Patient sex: M
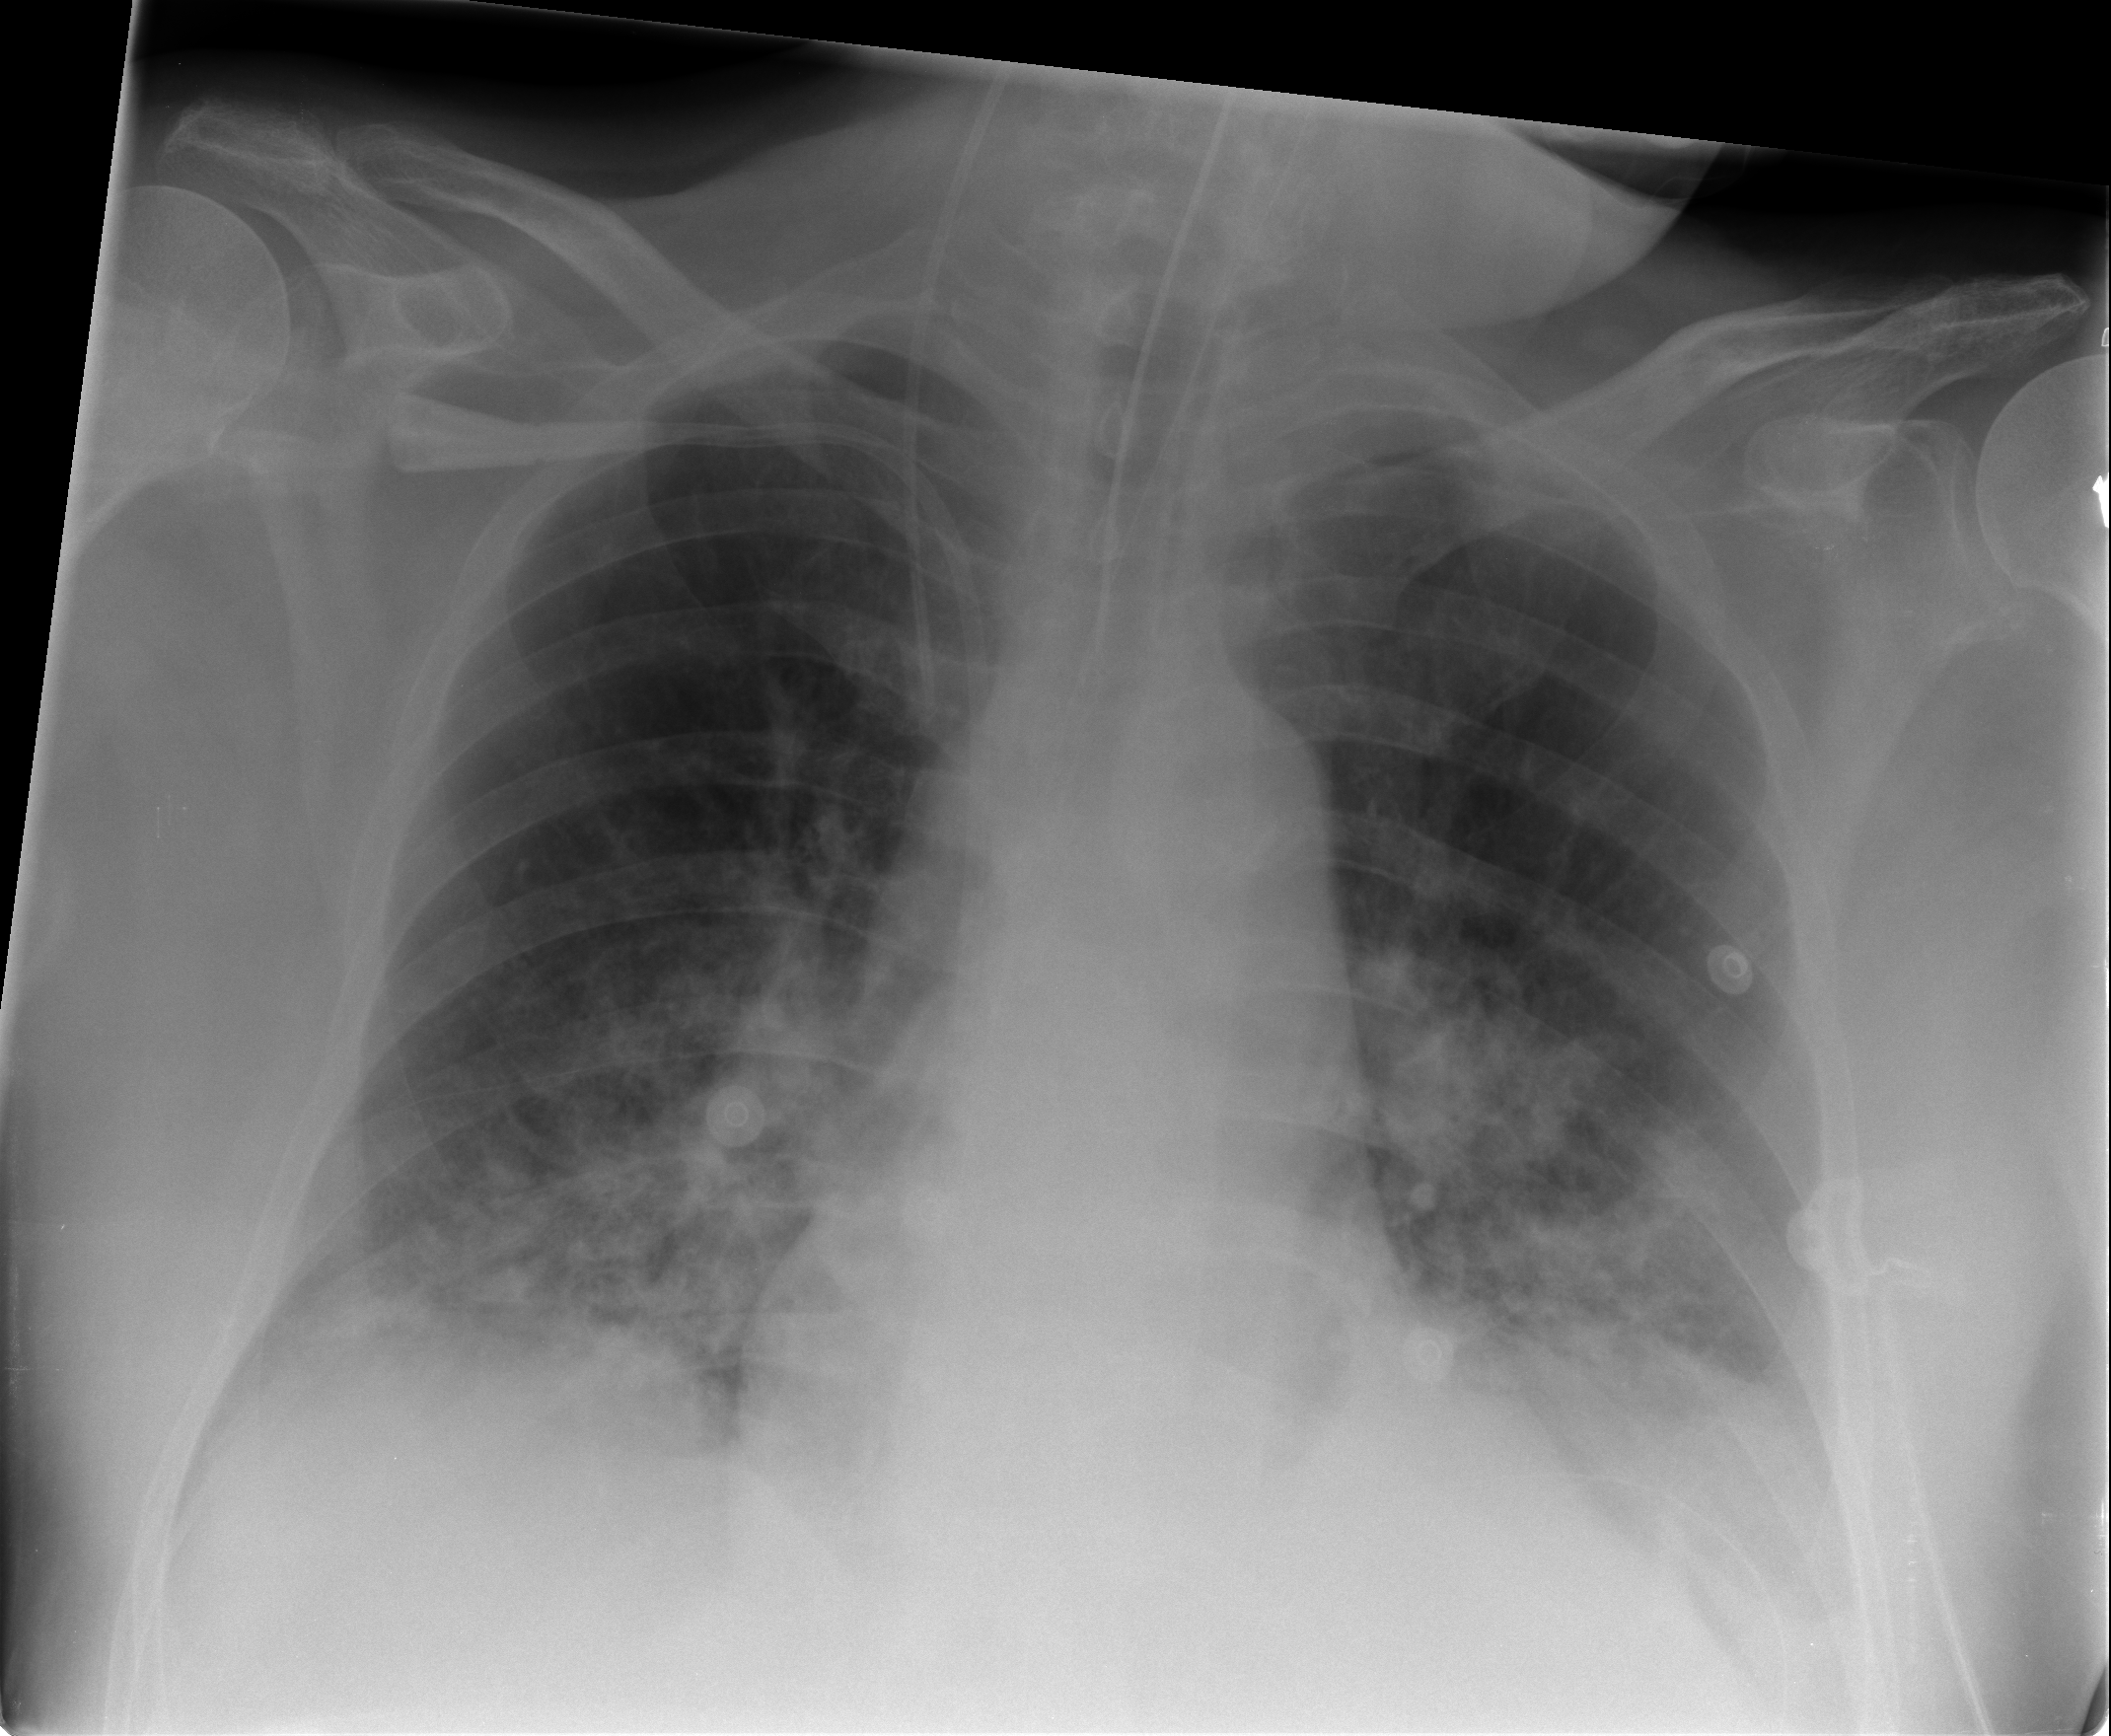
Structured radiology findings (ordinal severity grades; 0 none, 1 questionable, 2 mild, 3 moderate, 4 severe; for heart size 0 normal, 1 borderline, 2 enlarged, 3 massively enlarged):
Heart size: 2
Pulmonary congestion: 3
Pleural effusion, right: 1
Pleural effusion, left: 2
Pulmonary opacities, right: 2
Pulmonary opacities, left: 3
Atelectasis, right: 2
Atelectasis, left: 1